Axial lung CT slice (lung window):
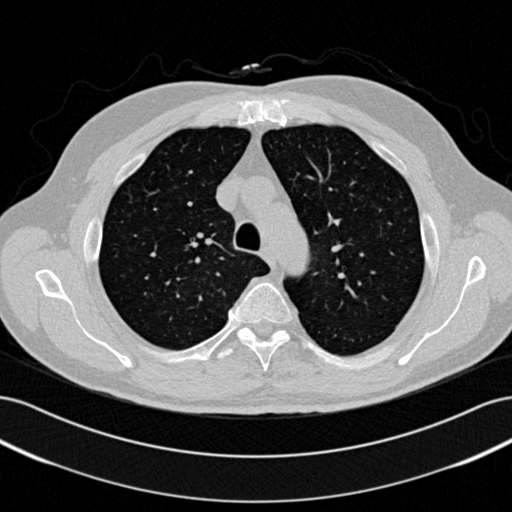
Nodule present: no